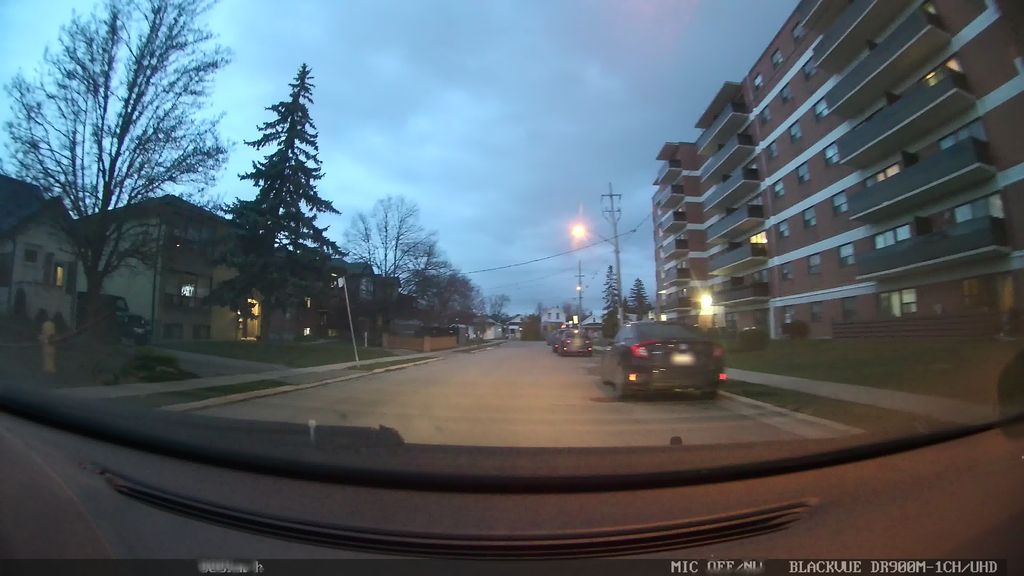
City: toronto